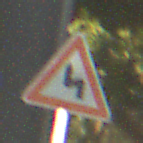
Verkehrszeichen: DoppelkurveZunaechstLinks
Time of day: SunriseSunset
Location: Outdoor (Suburban)
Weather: Clear
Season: NotSpecified
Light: Natural